Field crop: maize
Growth stage: 2
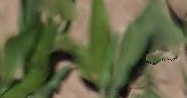
Species: maize